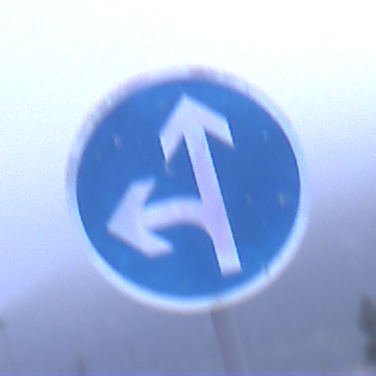
Verkehrszeichen: VorgeschriebeneFahrtrichtungGeradeausOderLinks
Umgebung: Outdoor, Urban
Tageszeit: SunriseSunset
Wetter: Overcast
Licht: Natural
Jahreszeit: NotSpecified
Kontrast: LowContrast